Question:
'''
Dim rtb As New RichTextBox
rtb.AppendText("Generation, Num Of Juveniles, Num of Adults, Num of Semiles, Total" & vbNewLine)
For Each saveitem As ListViewItem In ListView1.Items
rtb.AppendText(
saveitem.Text & ", " &
saveitem.SubItems(1).Text & ", " &
saveitem.SubItems(2).Text & ", " &
saveitem.SubItems(3).Text & ", " &
saveitem.SubItems(4).Text & vbNewLine)
Next
rtb.SaveFile("C:\Users\SMITH\Documents\Visual Studio 2013\Projects\Test.txt",
RichTextBoxStreamType.PlainText)
End Sub
Private Sub Results_Load(sender As Object, e As EventArgs) Handles MyBase.Load
Call Init(ListView1.Items)
End Sub
'''
I keep getting the error listview1 is not declared it may be due to its protection level. I am new to VB and have been working on this for a while. Does anyone have a coded solution to this or could point me in the write direction. It would be greatly appreciated
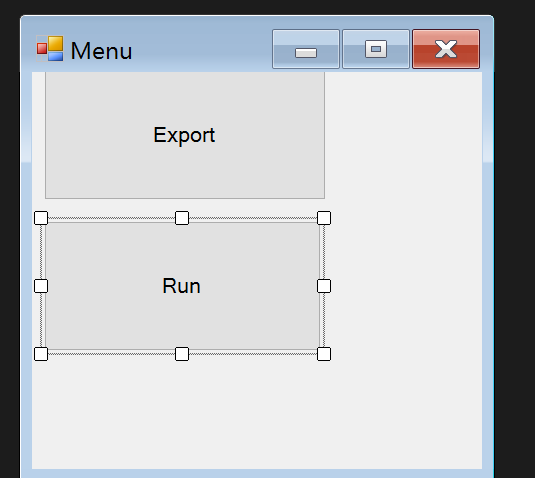
Answer: You can access the ListView1 from aonther form as Form1.ListView1